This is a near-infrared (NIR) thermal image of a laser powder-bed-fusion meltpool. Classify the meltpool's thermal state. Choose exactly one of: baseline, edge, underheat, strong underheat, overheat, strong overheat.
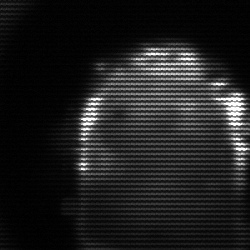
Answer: baseline